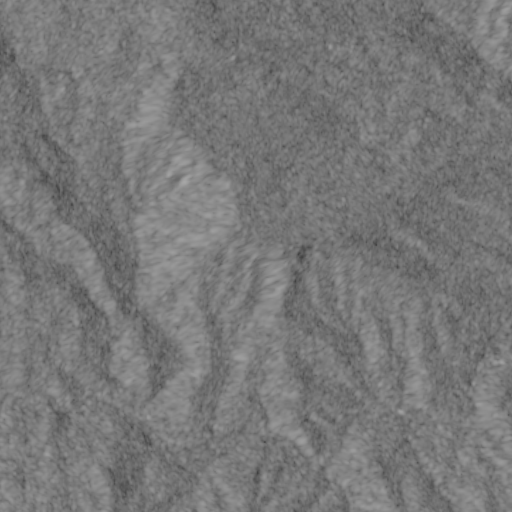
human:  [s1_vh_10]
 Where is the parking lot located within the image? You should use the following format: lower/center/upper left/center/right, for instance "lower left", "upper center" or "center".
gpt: The parking lot is located in the upper left of the image.
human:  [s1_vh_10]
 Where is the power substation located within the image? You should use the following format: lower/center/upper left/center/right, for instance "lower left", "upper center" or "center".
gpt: The power substation is located in the lower left of the image.
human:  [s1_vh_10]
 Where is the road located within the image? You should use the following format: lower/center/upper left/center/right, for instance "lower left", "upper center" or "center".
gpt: There is no road in the image.

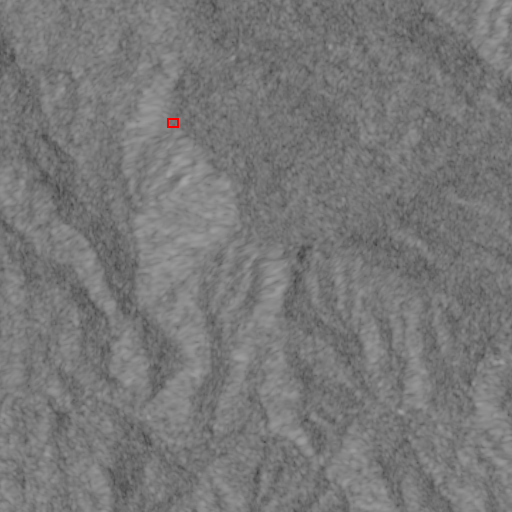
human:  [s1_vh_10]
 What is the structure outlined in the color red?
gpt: The structure outlined in red is a park.
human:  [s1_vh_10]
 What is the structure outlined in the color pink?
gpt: There is no pink outline.